Question: I have a problem with custom lists (of document library type) deployed from Visual Studio 2012 to SharePoint 2013. My custom action does not show up for such lists. Here is my custom action
'''
SPUserCustomAction action1 = web.UserCustomActions.Add();
action1.RegistrationType = SPUserCustomActionRegistrationType.List;
action1.ImageUrl = "~sitecollection/myresources/Images/Logo16x16.png";
action1.RegistrationId = "101";
action1.Location = "EditControlBlock";
action1.Sequence = 500;
action1.Title = "Redirect to my page";
action1.Url = "javascript:__doPostBack('RedirectPostBack','{ItemId}|{ListId}');";
action1.Update();
'''
This code works well for existing document libraries, I can see new context menu item for existing lists and new custom lists created from SharePoint web pages.

The problem is when I try to create and deploy new document library from Visual Studio. Custom action is not visible in context menu for such document libraries. I use default settings. This is my custom document library created in Visual Studio 2012
'''
<Elements xmlns="http://schemas.microsoft.com/sharepoint/">
<!-- Do not change the value of the Name attribute below. If it does not match the folder name of the List project item, an error will occur when the project is run. -->
<ListTemplate
Name="Space Check"
Type="10000"
BaseType="1"
OnQuickLaunch="TRUE"
SecurityBits="11"
Sequence="110"
DisplayName="Space Check"
Description="My List Definition"
Image="/_layouts/15/images/itdl.png"
DocumentTemplate="121"/>
</Elements>
'''
Any ideas? Thanks.
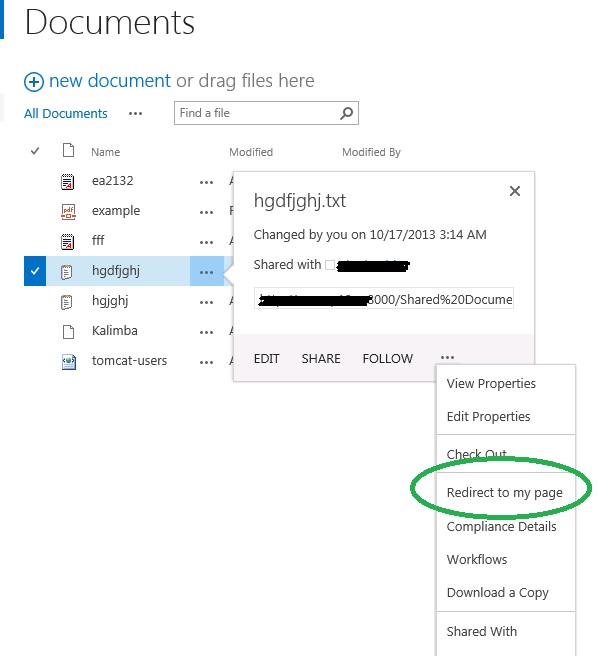
Answer: In order for custom action to appear in your custom list definition you need to change 'RegistrationId' property to the value of 'Type' property of your list definition. In your case it should be 'RegistrationId=10000'
If you want to attach your custom action to all document libraries you can try to attach it to Document content type:
'''
SPUserCustomAction action1 = web.UserCustomActions.Add();
action1.RegistrationType = SPUserCustomActionRegistrationType.ContentType;
action1.ImageUrl = "~sitecollection/myresources/Images/Logo16x16.png";
action1.RegistrationId = "0x0101";
action1.Location = "EditControlBlock";
action1.Sequence = 500;
action1.Title = "Redirect to my page";
action1.Url = "javascript:__doPostBack('RedirectPostBack','{ItemId}|{ListId}');";
action1.Update();
'''